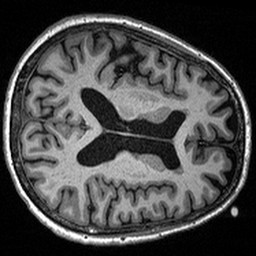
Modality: T1w
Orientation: axial
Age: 52
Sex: female